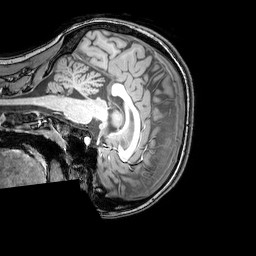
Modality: T1w
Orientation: sagittal
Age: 21
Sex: female
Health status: healthy
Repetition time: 0.081 s
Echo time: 0.037 s